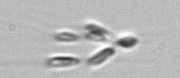
Label: Dinobryon